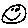
Label: smiley face